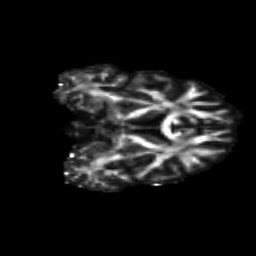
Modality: FA
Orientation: coronal
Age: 53
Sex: male
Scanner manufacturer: siemens
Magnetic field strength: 3 T
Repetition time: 4.71 s
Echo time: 0.0906 s